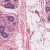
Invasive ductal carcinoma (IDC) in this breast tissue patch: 0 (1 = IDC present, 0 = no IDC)